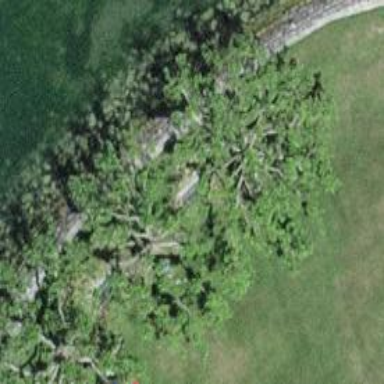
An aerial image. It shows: Single tag "natural: tree."